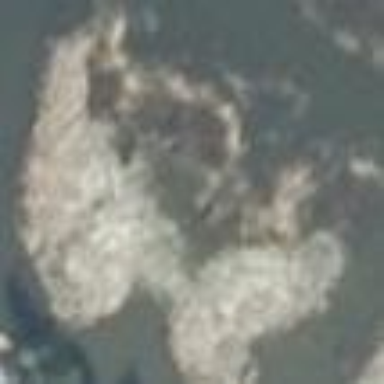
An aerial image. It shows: Islet.